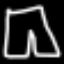
Label: pants